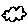
Label: cloud